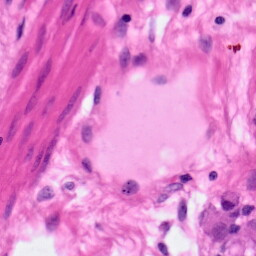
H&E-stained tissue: Pancreatic